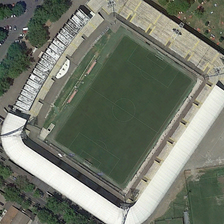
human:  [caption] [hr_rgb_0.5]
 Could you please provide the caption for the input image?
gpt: some green trees are near a stadium with a football field in it .

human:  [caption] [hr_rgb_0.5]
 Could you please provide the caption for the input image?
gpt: some green trees are near a stadium with a football field in it .

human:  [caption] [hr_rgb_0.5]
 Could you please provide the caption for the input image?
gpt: some green trees are near a stadium with a football field in it .

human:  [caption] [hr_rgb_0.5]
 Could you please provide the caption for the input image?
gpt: some green trees are near a stadium with a football field in it .

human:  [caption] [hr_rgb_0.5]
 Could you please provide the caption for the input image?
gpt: some green trees are near a stadium with a football field in it .